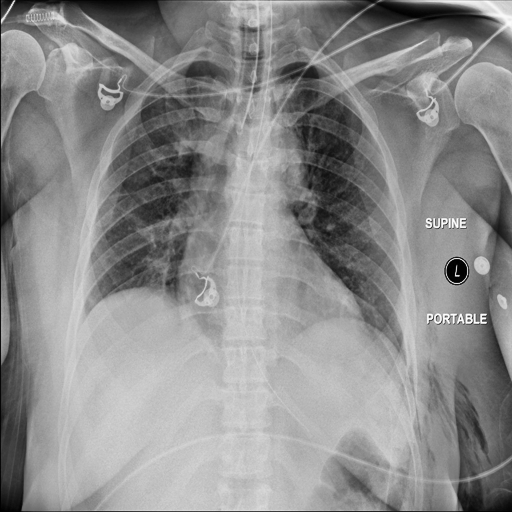
Finding: NORMAL